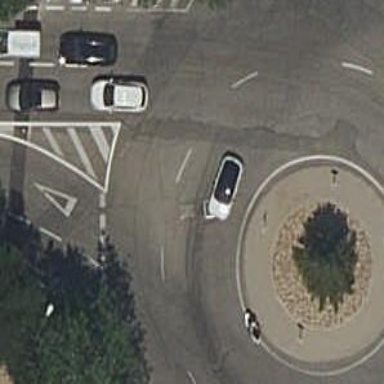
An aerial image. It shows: Residential road that intersects with roundabout.